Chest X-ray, AP view. Patient: 51 years old, sex F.
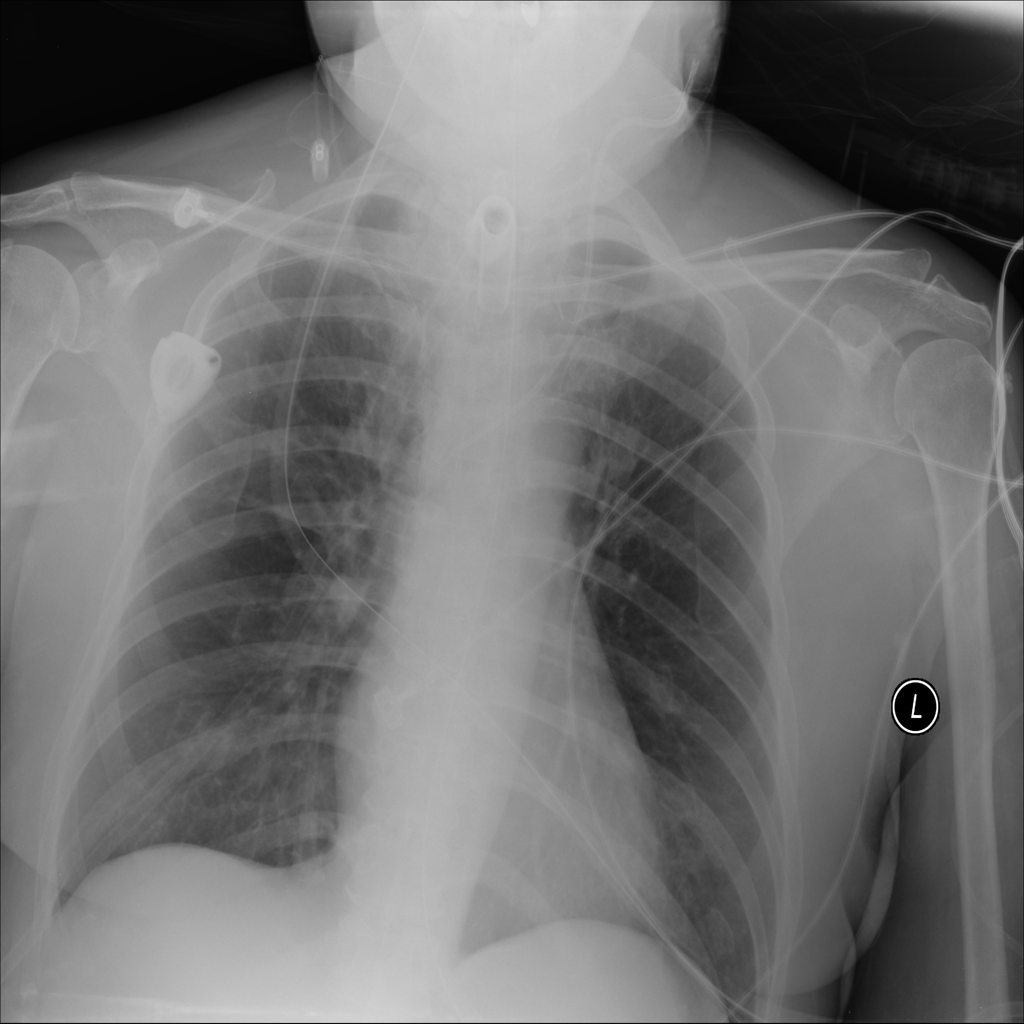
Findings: No Finding